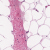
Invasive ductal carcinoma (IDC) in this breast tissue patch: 0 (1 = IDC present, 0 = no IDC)